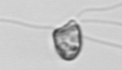
Label: flagellate_morphotype1